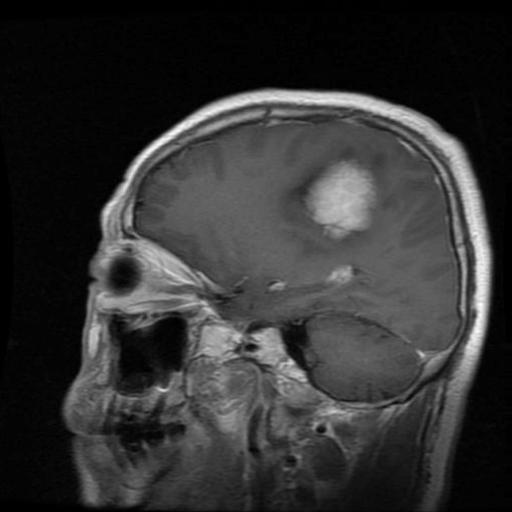
Label: meningioma